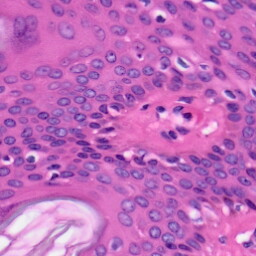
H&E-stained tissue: Skin